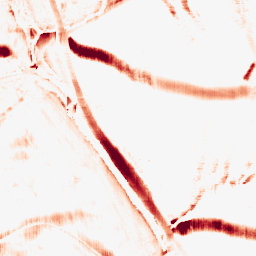
Category: morphological
Decomposition family: morphological_rect
Decomposition parameters: operation: opening
width: 10
height: 20
Upsampling method: quadratic
Upsampling parameters: scale: 4
Upsampling scale: 4